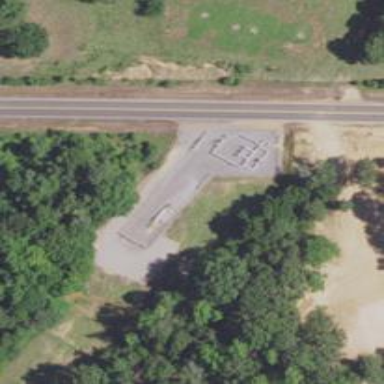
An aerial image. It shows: Fence surrounds valve group substation.